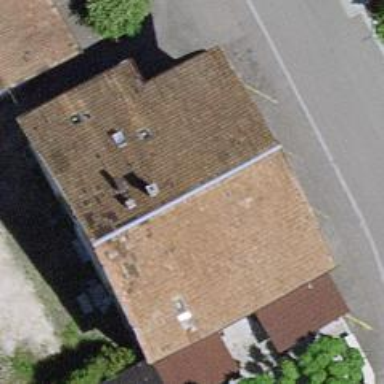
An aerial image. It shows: Restaurant.